Field crop: maize
Growth stage: 2
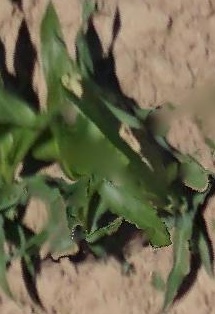
Species: maize